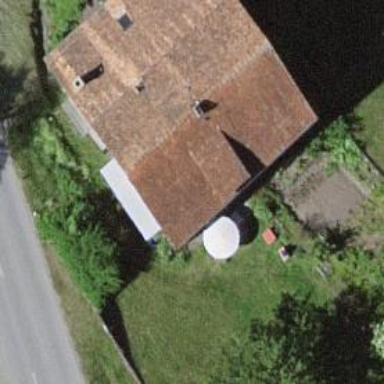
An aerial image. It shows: Hut.